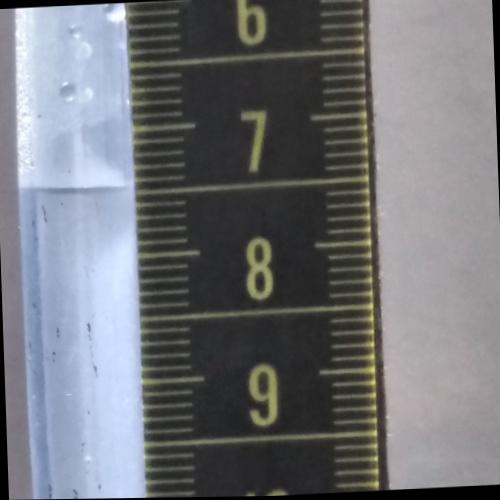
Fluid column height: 7.5 cm